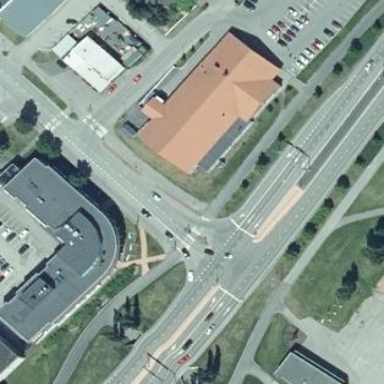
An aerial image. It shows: View of supermarket building.